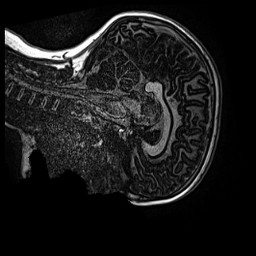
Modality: MP2RAGE
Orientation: sagittal
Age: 11
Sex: female
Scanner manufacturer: siemens
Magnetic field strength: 3 T
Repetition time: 4 s
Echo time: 0.00299 s